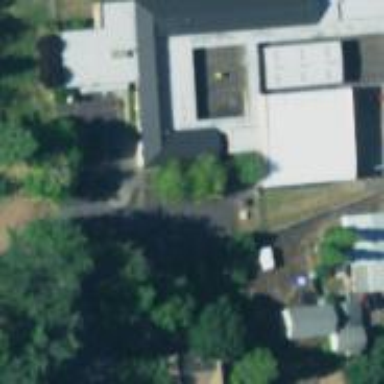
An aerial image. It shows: School building.